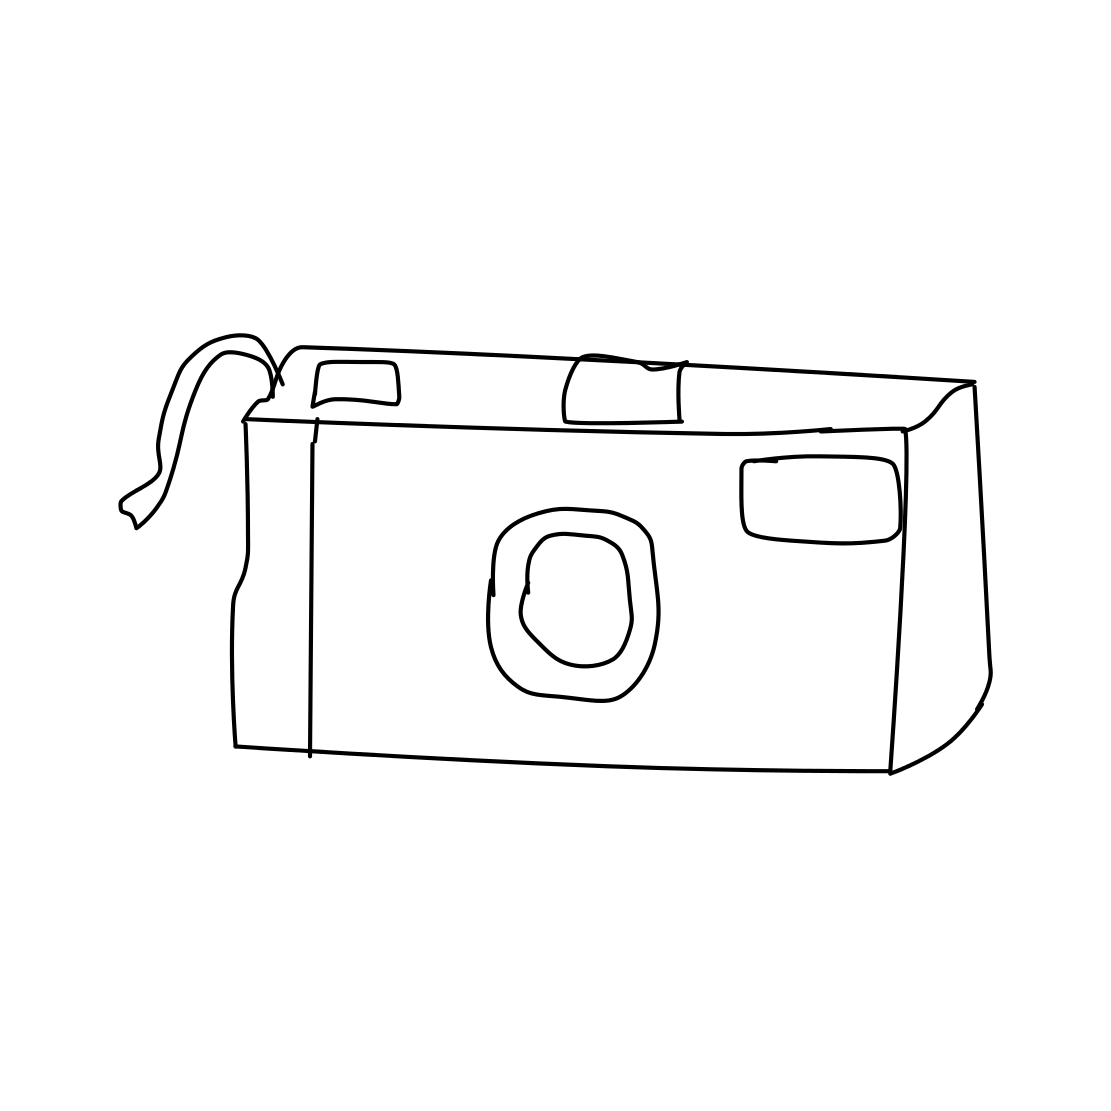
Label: camera